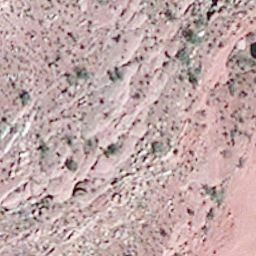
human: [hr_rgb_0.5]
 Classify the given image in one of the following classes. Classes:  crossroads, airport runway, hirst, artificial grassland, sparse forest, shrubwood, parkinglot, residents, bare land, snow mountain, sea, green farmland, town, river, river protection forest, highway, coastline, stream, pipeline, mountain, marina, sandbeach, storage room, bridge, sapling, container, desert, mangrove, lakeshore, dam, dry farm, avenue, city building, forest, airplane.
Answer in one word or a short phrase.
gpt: bare land